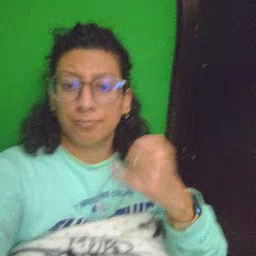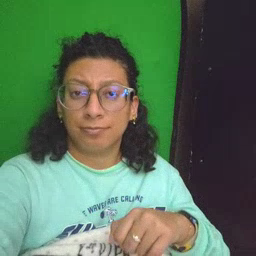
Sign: pajamas